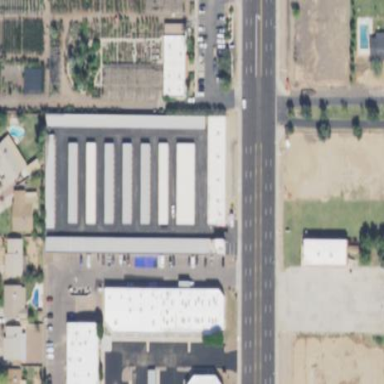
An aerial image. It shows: Storage rental shop.